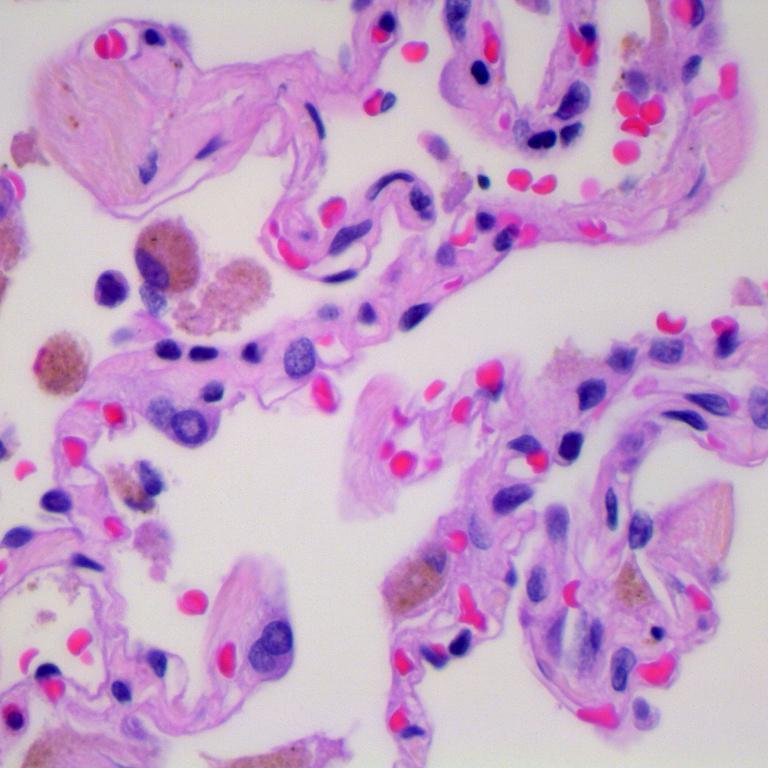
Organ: lung
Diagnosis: benign